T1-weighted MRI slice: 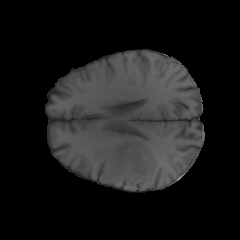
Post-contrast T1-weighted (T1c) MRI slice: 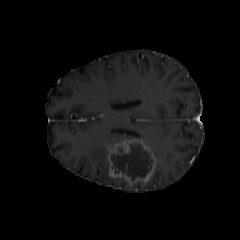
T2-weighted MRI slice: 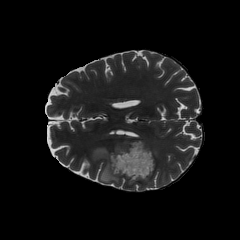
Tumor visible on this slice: yes